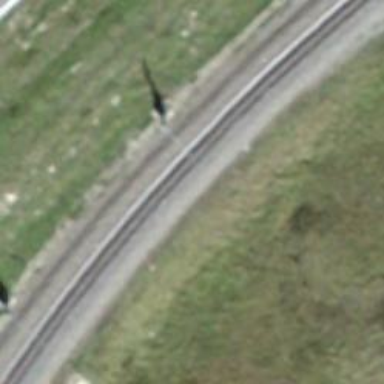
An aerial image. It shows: Narrow-gauge railway track electrified by contact line.